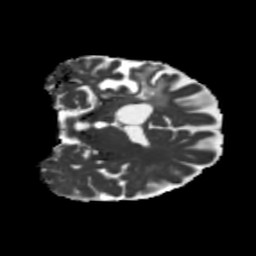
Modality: MD
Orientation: coronal
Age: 69
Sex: female
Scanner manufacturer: siemens
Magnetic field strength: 3 T
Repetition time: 5.25 s
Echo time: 0.08 s